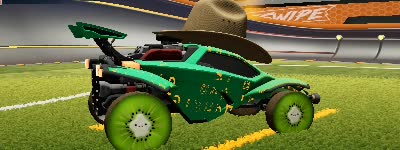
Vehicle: octane